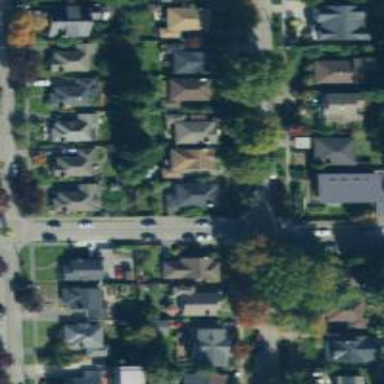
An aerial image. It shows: Residential road with separate sidewalk.